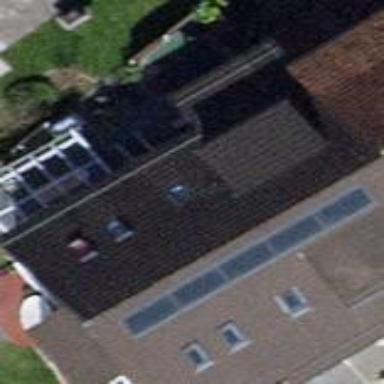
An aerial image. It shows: Building with tiled roof.